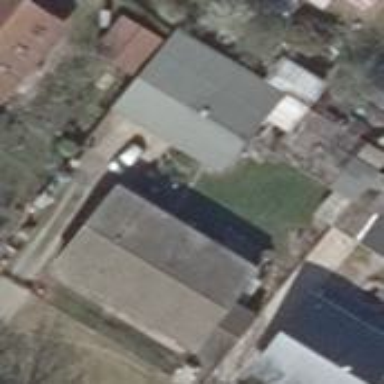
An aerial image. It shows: Detached building with gabled roof.